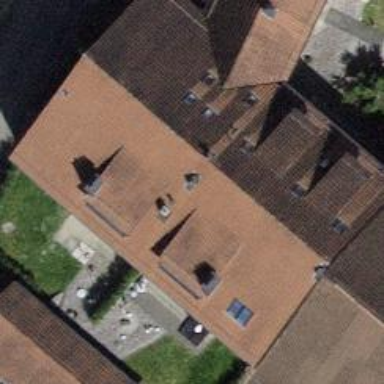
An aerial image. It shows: Building with gabled roof.